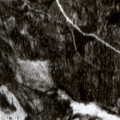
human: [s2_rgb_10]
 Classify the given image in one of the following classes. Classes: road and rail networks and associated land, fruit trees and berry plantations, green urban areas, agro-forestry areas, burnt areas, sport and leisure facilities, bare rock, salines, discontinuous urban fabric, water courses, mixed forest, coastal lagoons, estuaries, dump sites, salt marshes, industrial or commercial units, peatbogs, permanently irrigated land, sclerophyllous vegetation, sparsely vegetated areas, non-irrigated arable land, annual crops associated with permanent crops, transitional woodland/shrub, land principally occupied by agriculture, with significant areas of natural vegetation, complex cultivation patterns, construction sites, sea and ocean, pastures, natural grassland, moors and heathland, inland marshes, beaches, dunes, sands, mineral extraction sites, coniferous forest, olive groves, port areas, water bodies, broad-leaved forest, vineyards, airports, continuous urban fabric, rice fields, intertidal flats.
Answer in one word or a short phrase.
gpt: coniferous forest